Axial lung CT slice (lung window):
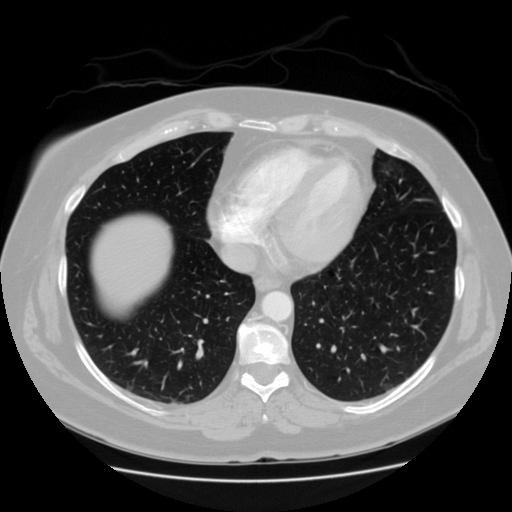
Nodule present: no